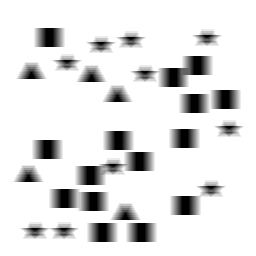
Squares: 15
Triangles: 5
Stars: 10
Total shapes: 30